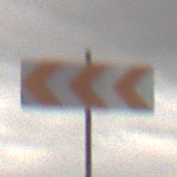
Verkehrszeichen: RichtungstafelnInKurvenGrossRechts
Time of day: Midday
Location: Outdoor (Nature)
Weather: Overcast
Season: NotSpecified
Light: Natural